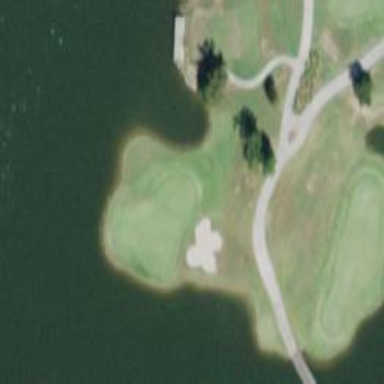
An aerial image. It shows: View of golf hole.